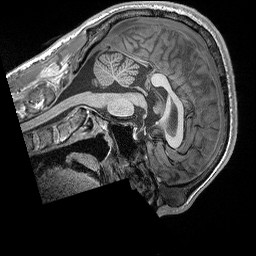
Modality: T1w
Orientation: sagittal
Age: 25
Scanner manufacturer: siemens
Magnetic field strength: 3 T
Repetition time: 2.3 s
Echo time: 0.00296 s